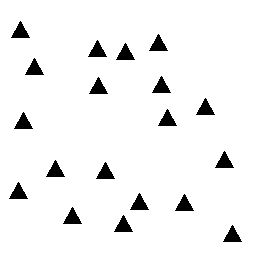
Squares: 0
Triangles: 19
Stars: 0
Total shapes: 19